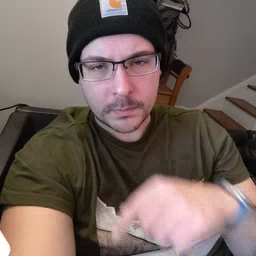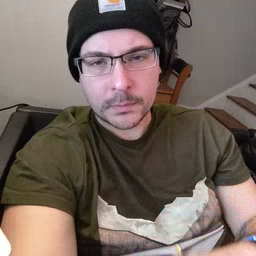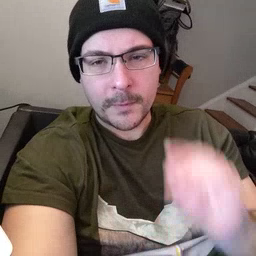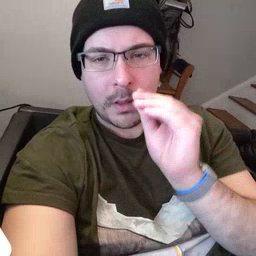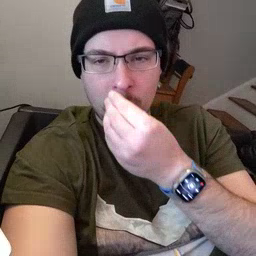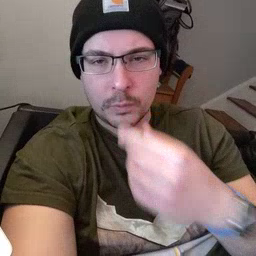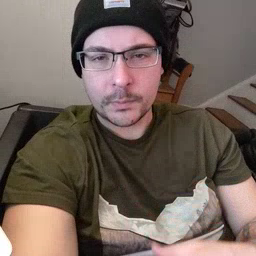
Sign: flower